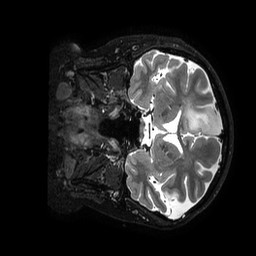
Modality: T2w
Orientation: coronal
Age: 51
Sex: female
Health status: ill
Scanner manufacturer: philips
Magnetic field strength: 3 T
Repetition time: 3.5 s
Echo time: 0.3 s